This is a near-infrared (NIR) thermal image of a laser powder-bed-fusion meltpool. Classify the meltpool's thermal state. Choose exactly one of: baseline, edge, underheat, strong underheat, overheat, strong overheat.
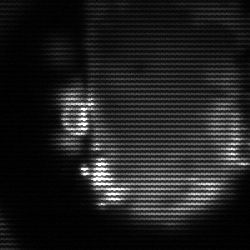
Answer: baseline